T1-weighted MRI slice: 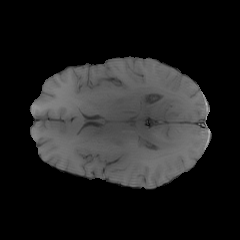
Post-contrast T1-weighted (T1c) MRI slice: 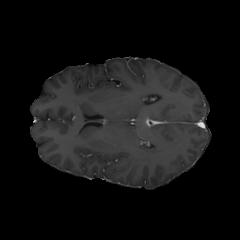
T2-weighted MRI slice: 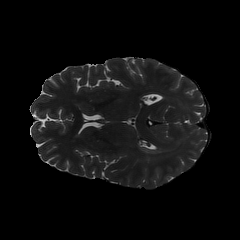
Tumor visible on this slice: yes